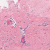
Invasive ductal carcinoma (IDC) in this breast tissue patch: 0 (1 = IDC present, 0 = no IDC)